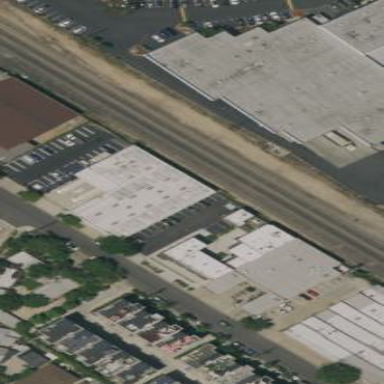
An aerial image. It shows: Warehouse.